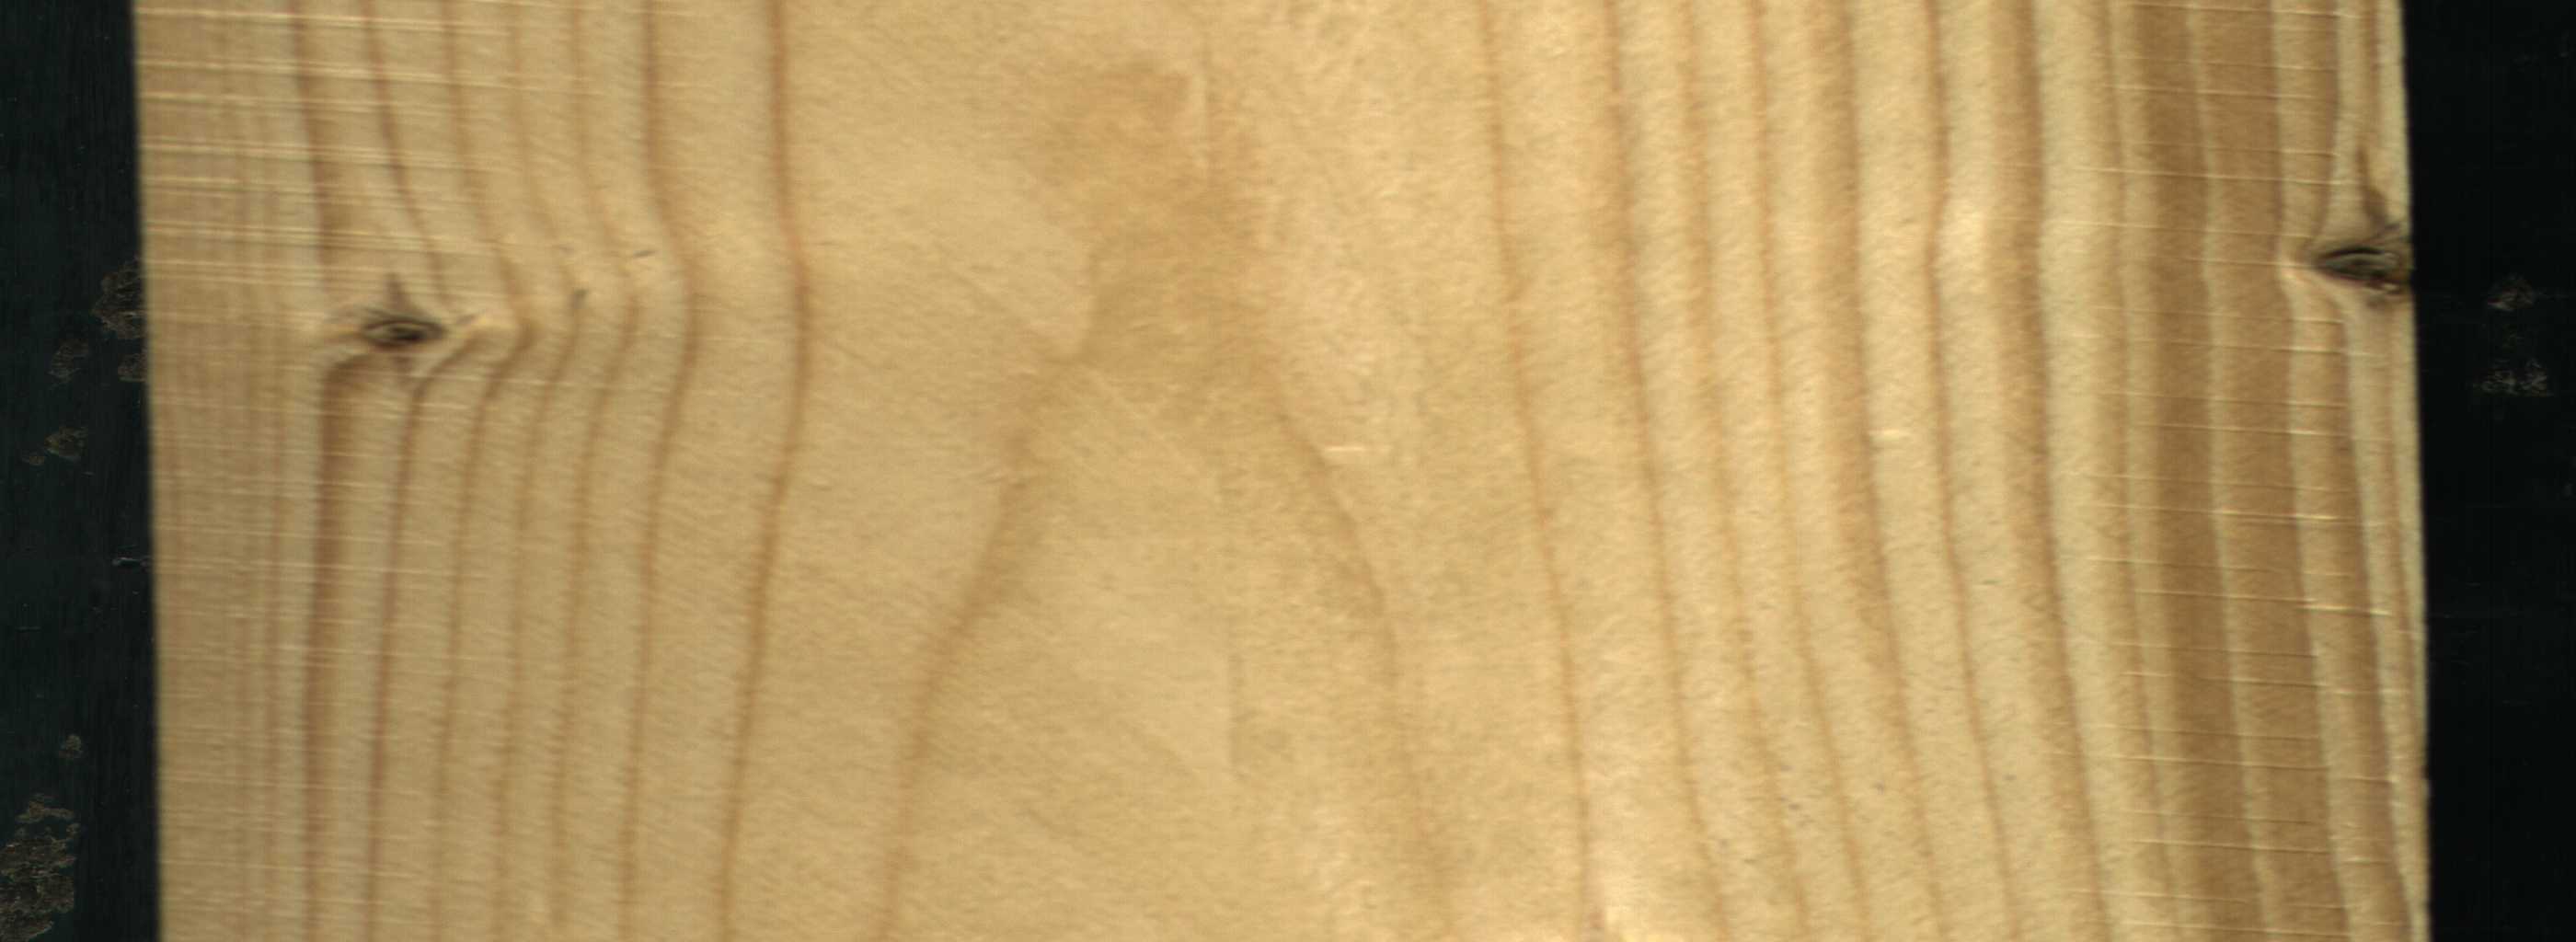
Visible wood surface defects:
Dead_Knot
Dead_Knot